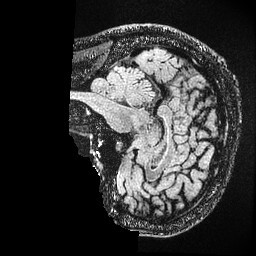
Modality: FLAIR
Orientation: sagittal
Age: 30
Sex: male
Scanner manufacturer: ge
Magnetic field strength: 3 T
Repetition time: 4.802 s
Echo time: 0.1159 s